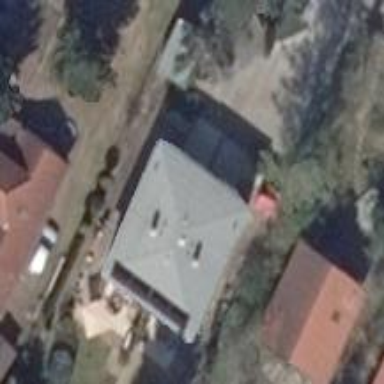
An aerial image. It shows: Semi-detached house with flat roof.